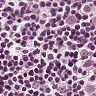
Metastatic tissue present: yes